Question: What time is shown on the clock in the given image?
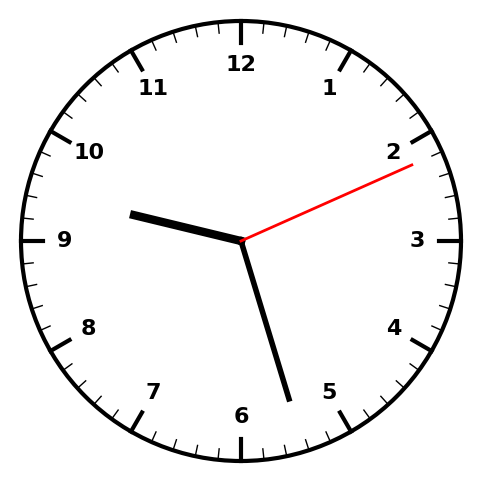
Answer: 09:27:11